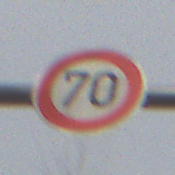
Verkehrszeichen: Geschwindigkeit70
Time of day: MorningAfternoon
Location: Outdoor (Nature)
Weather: PartlyCloudy
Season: Winter
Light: Natural